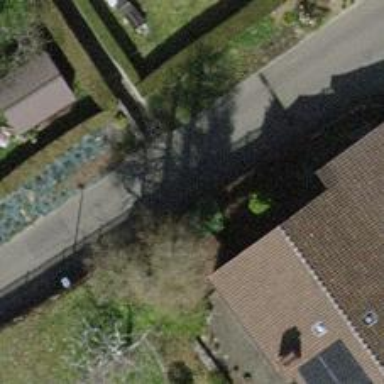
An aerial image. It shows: Residential road with asphalt surface. There is sidewalk on the left side.